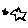
Label: star